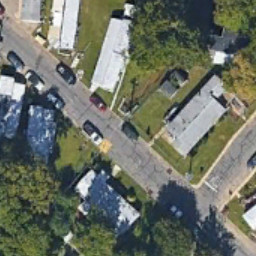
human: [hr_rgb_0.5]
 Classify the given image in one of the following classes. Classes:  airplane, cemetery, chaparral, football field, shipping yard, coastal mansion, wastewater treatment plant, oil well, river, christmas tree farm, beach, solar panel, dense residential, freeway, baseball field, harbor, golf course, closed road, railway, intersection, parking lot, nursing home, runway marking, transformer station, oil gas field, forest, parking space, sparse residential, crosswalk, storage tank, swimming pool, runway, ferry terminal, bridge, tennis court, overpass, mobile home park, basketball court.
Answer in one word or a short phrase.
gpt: mobile home park